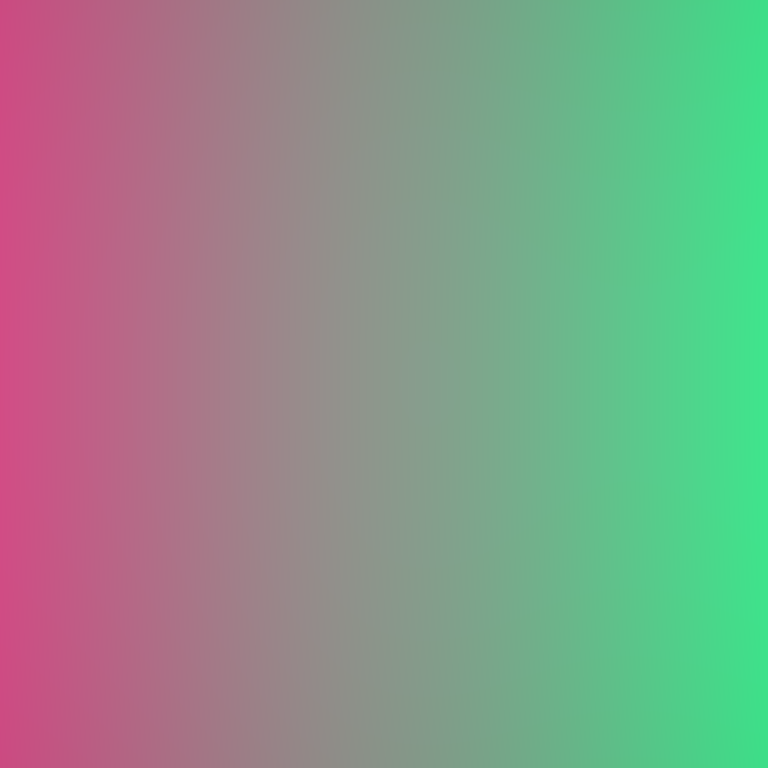
Abstract light effect, smooth gradient from pink to green, calm atmosphere, soft blend, no room, no furniture, no objects.